Question: I wanted to select data, if date is matched and time is in between start time and end time. I have tried in many ways, but i am not succeed.
'''
SELECT * FROM ('rides') WHERE 'date' = '2013/04/30' AND 'start_time' >= '9:00:00' AND 'end_time' <= '9:00:00'
'''
if you need to know the datatype of field:
'''
CREATE TABLE IF NOT EXISTS 'rides' (
'id' int(11) NOT NULL AUTO_INCREMENT,
...,
...,
'date' date NOT NULL,
'start_time' time NOT NULL,
'end_time' time NOT NULL
PRIMARY KEY ('id')
) ENGINE=MyISAM DEFAULT CHARSET=latin1 AUTO_INCREMENT=19 ;
'''

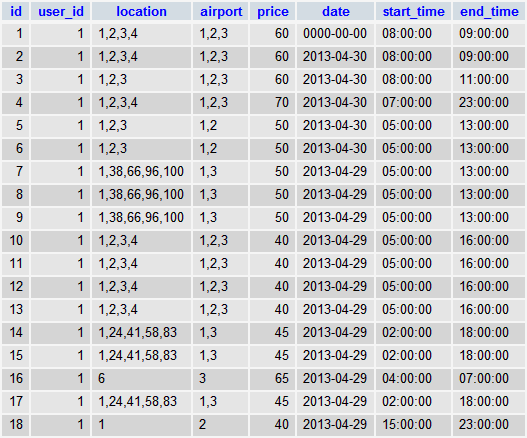
Answer: You wrote :
> check 3rd row (...) it means 09:00:00 is between 08:00:00 and 11:00:00
I am assuming you expect this row in your result set. Obviously, your 'WHERE' condition is wrong. What you want is:
'''
WHERE ... start_time <= '9:00:00' AND '9:00:00' <= end_time
'''
or alternatively
'''
WHERE ... '09:00:00' BETWEEN start_time AND end_time
'''
Notice the leading '0' is required in the above example. A more canonical form would be:
'''
WHERE ... CAST('9:00:00' AS TIME) BETWEEN start_time AND end_time
'''